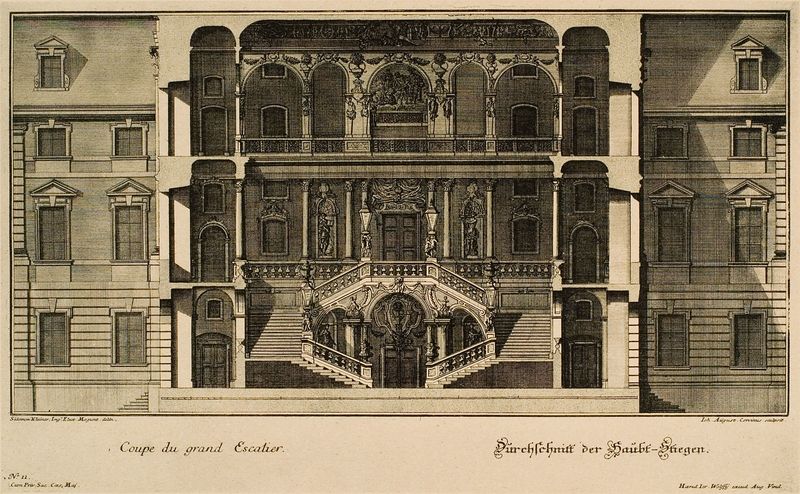
Titel: Durchschnitt der Haubt-Stiegen
Künstler: Salomon Kleiner
Schlagwörter: fenster, raum, säulen, tür, gebäude, haus, schloss, wand, architektur, sockel, stock, balkon, relief, fassade, beige, saal, figuren, treppe, treppen, arches, architecture, balcony, columns, palace, stairs, steps, window, france, grey, interior, windows, detail, staircase, stufen, wände, eingang, palast, stockwerk, druck, stich, räume, skulpturen, treppenhaus, building, house, landscape, german, roof, baroque, entrance, porch, view, drawing, kupferstich, reliefs, stockwerke, shadow, sketch, french, sculpture, door, riss, bauwerk, lamps, aufriss, tympanon, raumfolge, doors, section, sockelzone, durchschnitt, brick, facade, floors, front, mansion, plans, terrace, belle etage, architketur, wandfelder, gemächer, floral, pillar, rococo, stones, arcs, text, colomn, detaiö, archs, grand, grande, foyer, levels, inside, blueprint, pillars, escalier, stairway, stairwell, ilustration, coloumn, cutaway, flor, stairwells, edifice, wrought iron, coup du grand esalier, stairways, fascade, bell epoche, dormers, multistory, sttairs, flors, slice, rococ, tripartite, setps, scylpture, escatier, lighrs, i see a big hous, a lot of stairs, it looks very  old, it makes me feel tiny